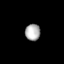
Tissue: lung
Cell type: Endothelial cells
Senescence score: 0.5975
Nuclear area (px): 243
Mean DAPI intensity: 175.272